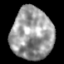
Tissue: skin
Cell type: Epithelial cells
Senescence score: 0.2757
Nuclear area (px): 2128
Mean DAPI intensity: 154.03